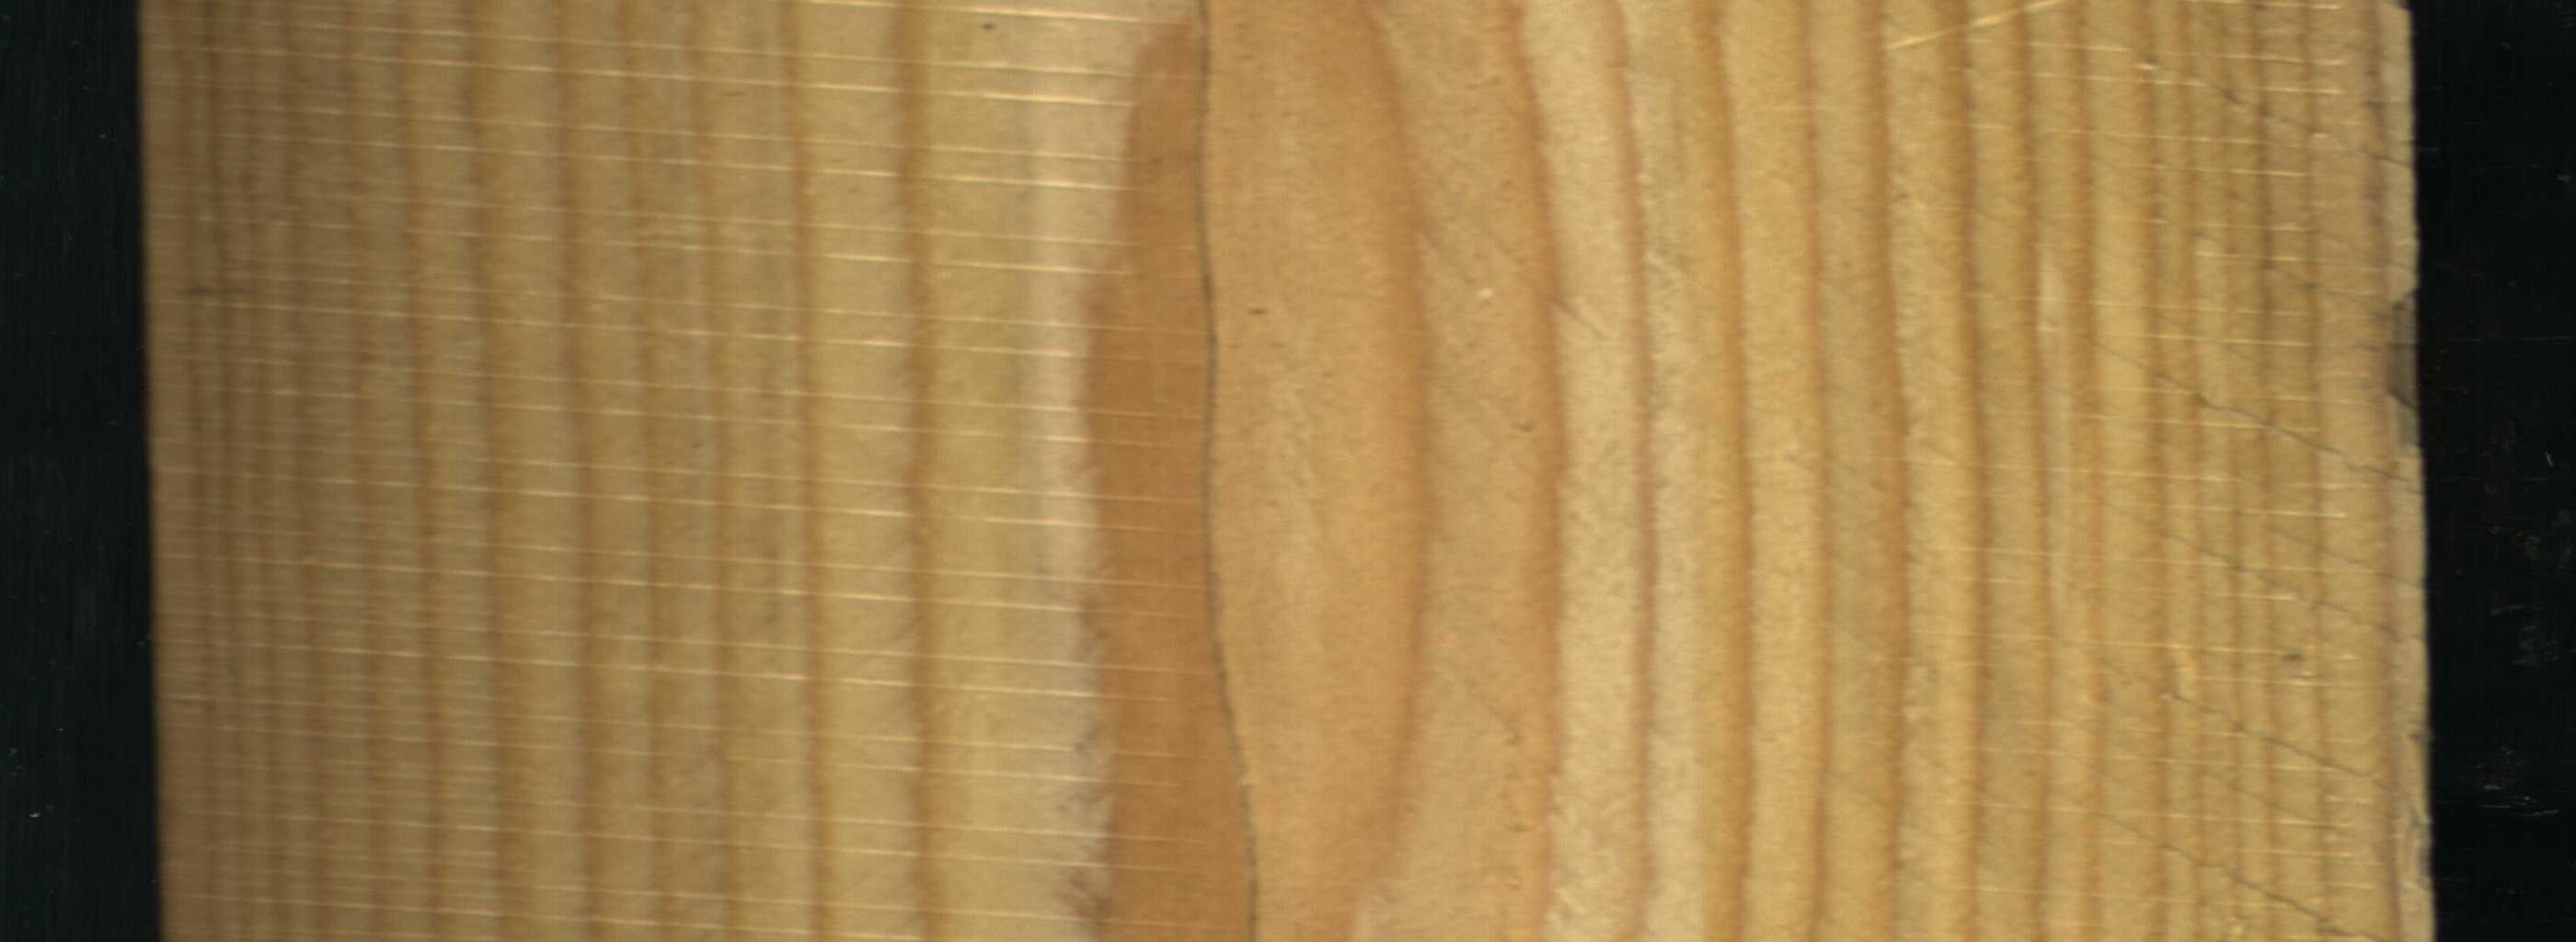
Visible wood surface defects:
Crack